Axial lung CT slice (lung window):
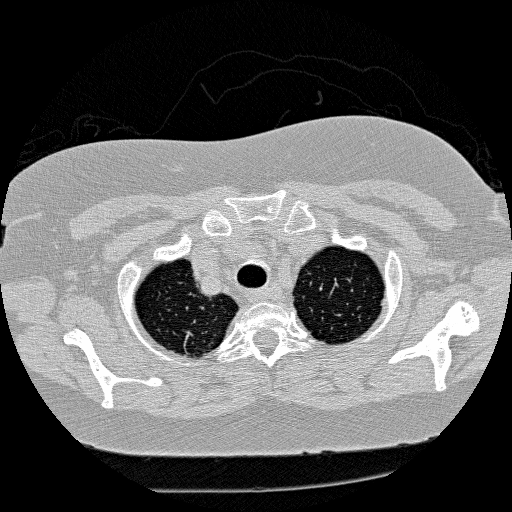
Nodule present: no